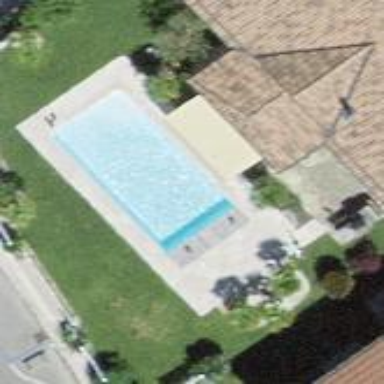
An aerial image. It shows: Outdoor swimming pool on leisure land.